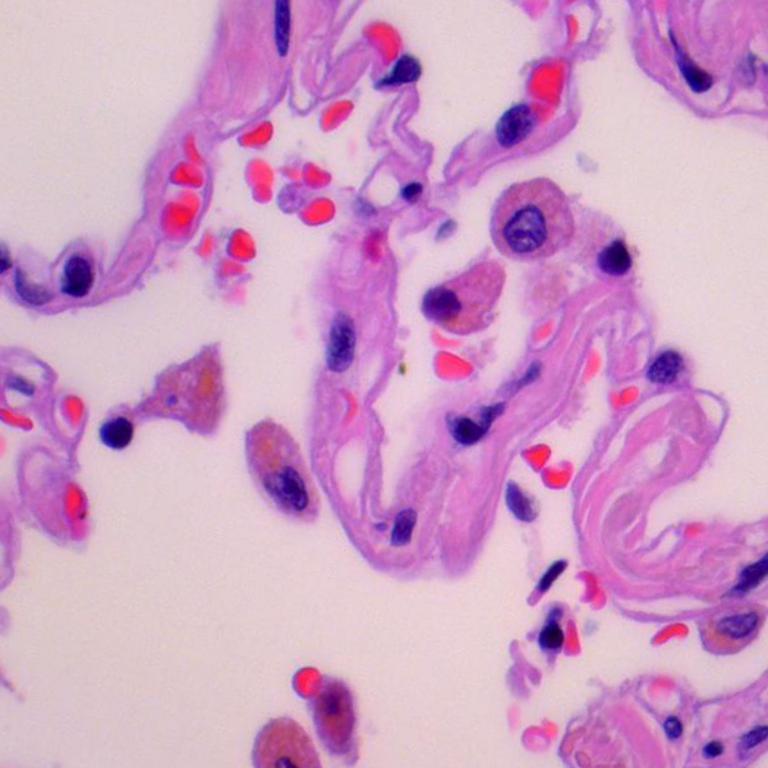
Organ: lung
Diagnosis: benign